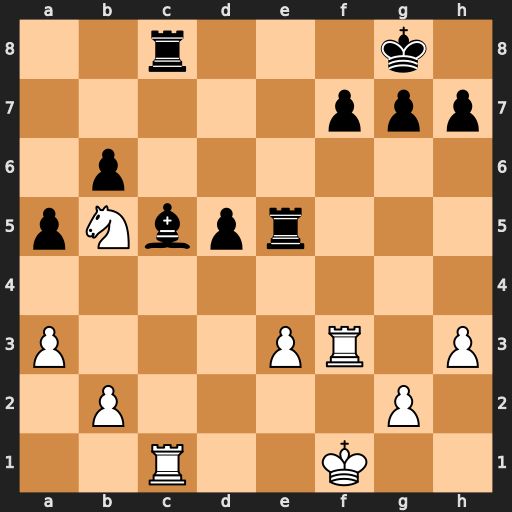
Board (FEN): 2r3k1/5ppp/1p6/pNbpr3/8/P3PR1P/1P4P1/2R2K2
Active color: w
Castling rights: -
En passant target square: -
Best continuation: b4 axb4 axb4